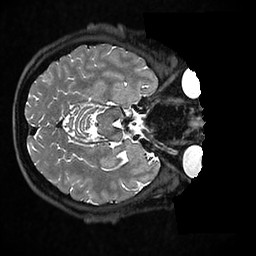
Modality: T2w
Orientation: axial
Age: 60
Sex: male
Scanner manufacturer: ge
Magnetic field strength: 3 T
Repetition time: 3.202 s
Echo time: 0.0594 s